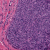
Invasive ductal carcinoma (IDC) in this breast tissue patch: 1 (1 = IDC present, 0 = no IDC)